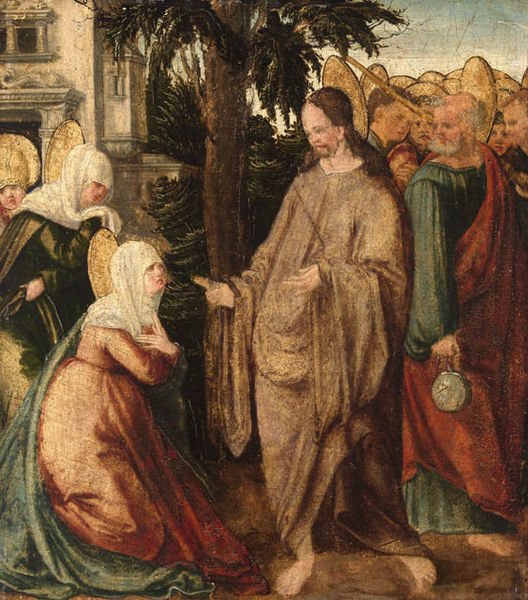
Titel: Christi Abschied von seiner Mutter
Künstler: Hans Pruckendorfer
Standort: Karlsruhe
Institution: Staatliche Kunsthalle Karlsruhe
Schlagwörter: architecture, blue, church, crowd, crown, hands, hat, men, oil, people, priest, red, religious, robes, white, window, women, dark, dress, dresses, face, female, gold, gray, green, grey, group, hair, lady, old, painting, robe, symbolism, wall, woman, yellow, gown, oil painting, pink, brown, palm, hand, angel, angels, classical, frau, man, sky, tree, background, building, head, house, orange, german, trees, feet, important, metal, spanish, light, entrance, plants, shawl, color, mother, scarf, beard, french, saint, faces, mary magdalene, clock, door, scene, town, italy, baum, haus, human, mann, rot, madonna, arms, cloak, leaves, mantle, toga, trunk, renaissance, jesus, prayer, italian, colorful, ground, balding, foot, monks, religion, bottle, cloth, bare, finger, fingers, christ, leaf, fresco, leave, humans, christian, joseph, mary, christianity, saints, tan, begging, bible, blessing, kneeling, palm tree, palm trees, jug, standing, biblical, pray, annunciation, knien, new testament, females, help, males, praying, prostitute, veil, knee, time, apostle, halo, holy, catholic, magdalen, divine, kneel, flemish, hood, bare feet, barefoot, bread, cypress, bag, k, halos, nimbus, headdress, jar, protestant, shy, peter, unicorn, nun, apostles, miracle, preaching, biblical scene, tempera, gabriel, christ and the woman taken in adultry, christ and saints, schiacciata, flask, nole me tangere, doubting thomas, 14500, 1450, haloes, halow, attribute, judas, followers, mary magdalen, religous, disciples, judgment day, apostotles, mercy, forgiveness, savior, bless, giotto, disciple, religon, sin, sain, ask, mandala, religoius, frenhc, healing, mary magdelian, wrap, magdalene, purse, israel, segnen, heilig, covered, timepiece, leaving, renascence, heal, follower, 1400s, jesus feeding a woman, holy paintings, bible stories, ehilig, green brown, repent, respect, scne, priet, groound, eet, creeting, hounse, nunn, nunns, pull my finger